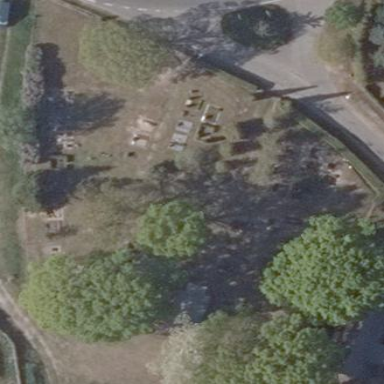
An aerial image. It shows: Cemetery.